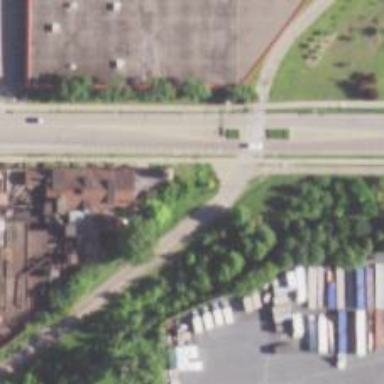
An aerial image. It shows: Asphalt cycleway.